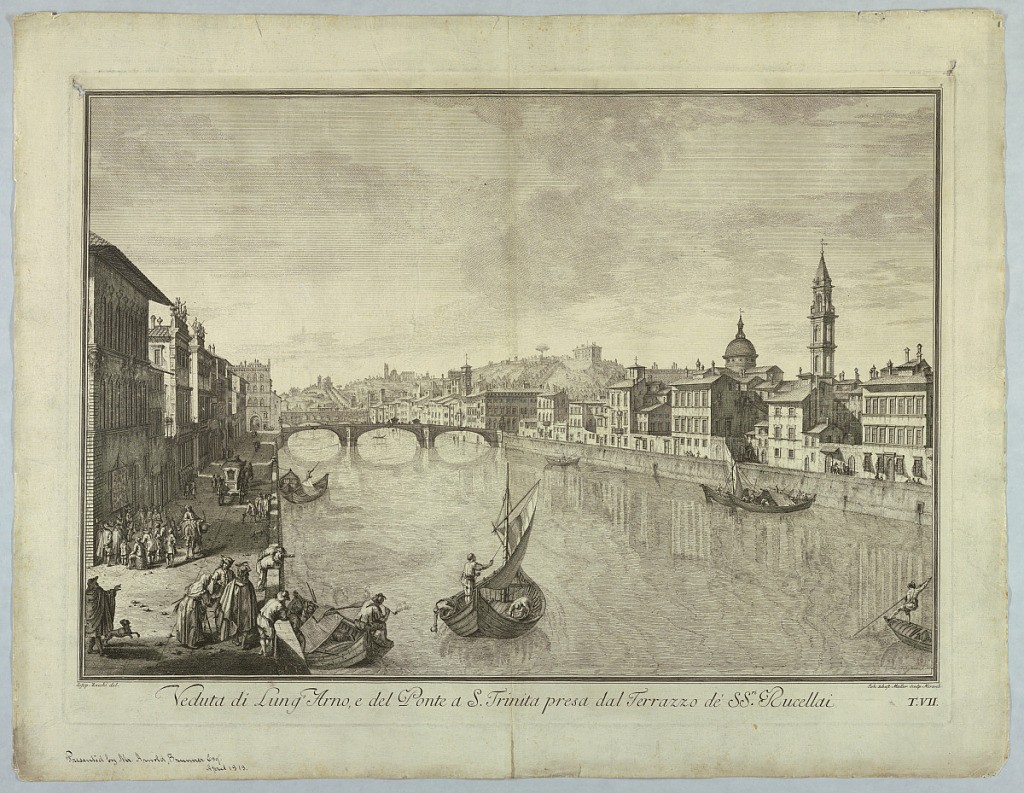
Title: View of Florence, Plate from "Scelta di XXIV Vedute delle principali contrade, piazze, chiese, e palazzi della Città di Firenze"
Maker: Giuseppe Zocchi, Italian, 1711 or 1717 - 1767
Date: ca. 1743
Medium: Etching on paper
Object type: Print
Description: Plate from "Scelta di XXIV Vedute delle principali contrade, piazze, chiese, e palazzi della Città di Firenze"